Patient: sex M, age 30
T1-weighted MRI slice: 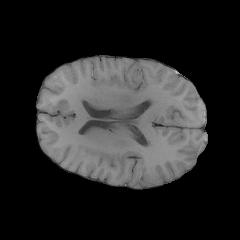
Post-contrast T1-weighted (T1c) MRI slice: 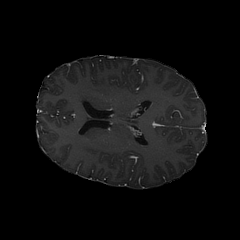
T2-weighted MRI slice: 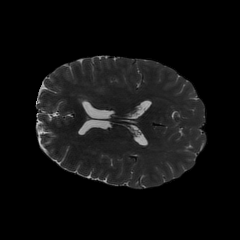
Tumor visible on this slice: yes
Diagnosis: Astrocytoma, IDH-mutant
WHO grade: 3